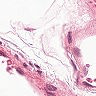
Metastatic tissue present: no